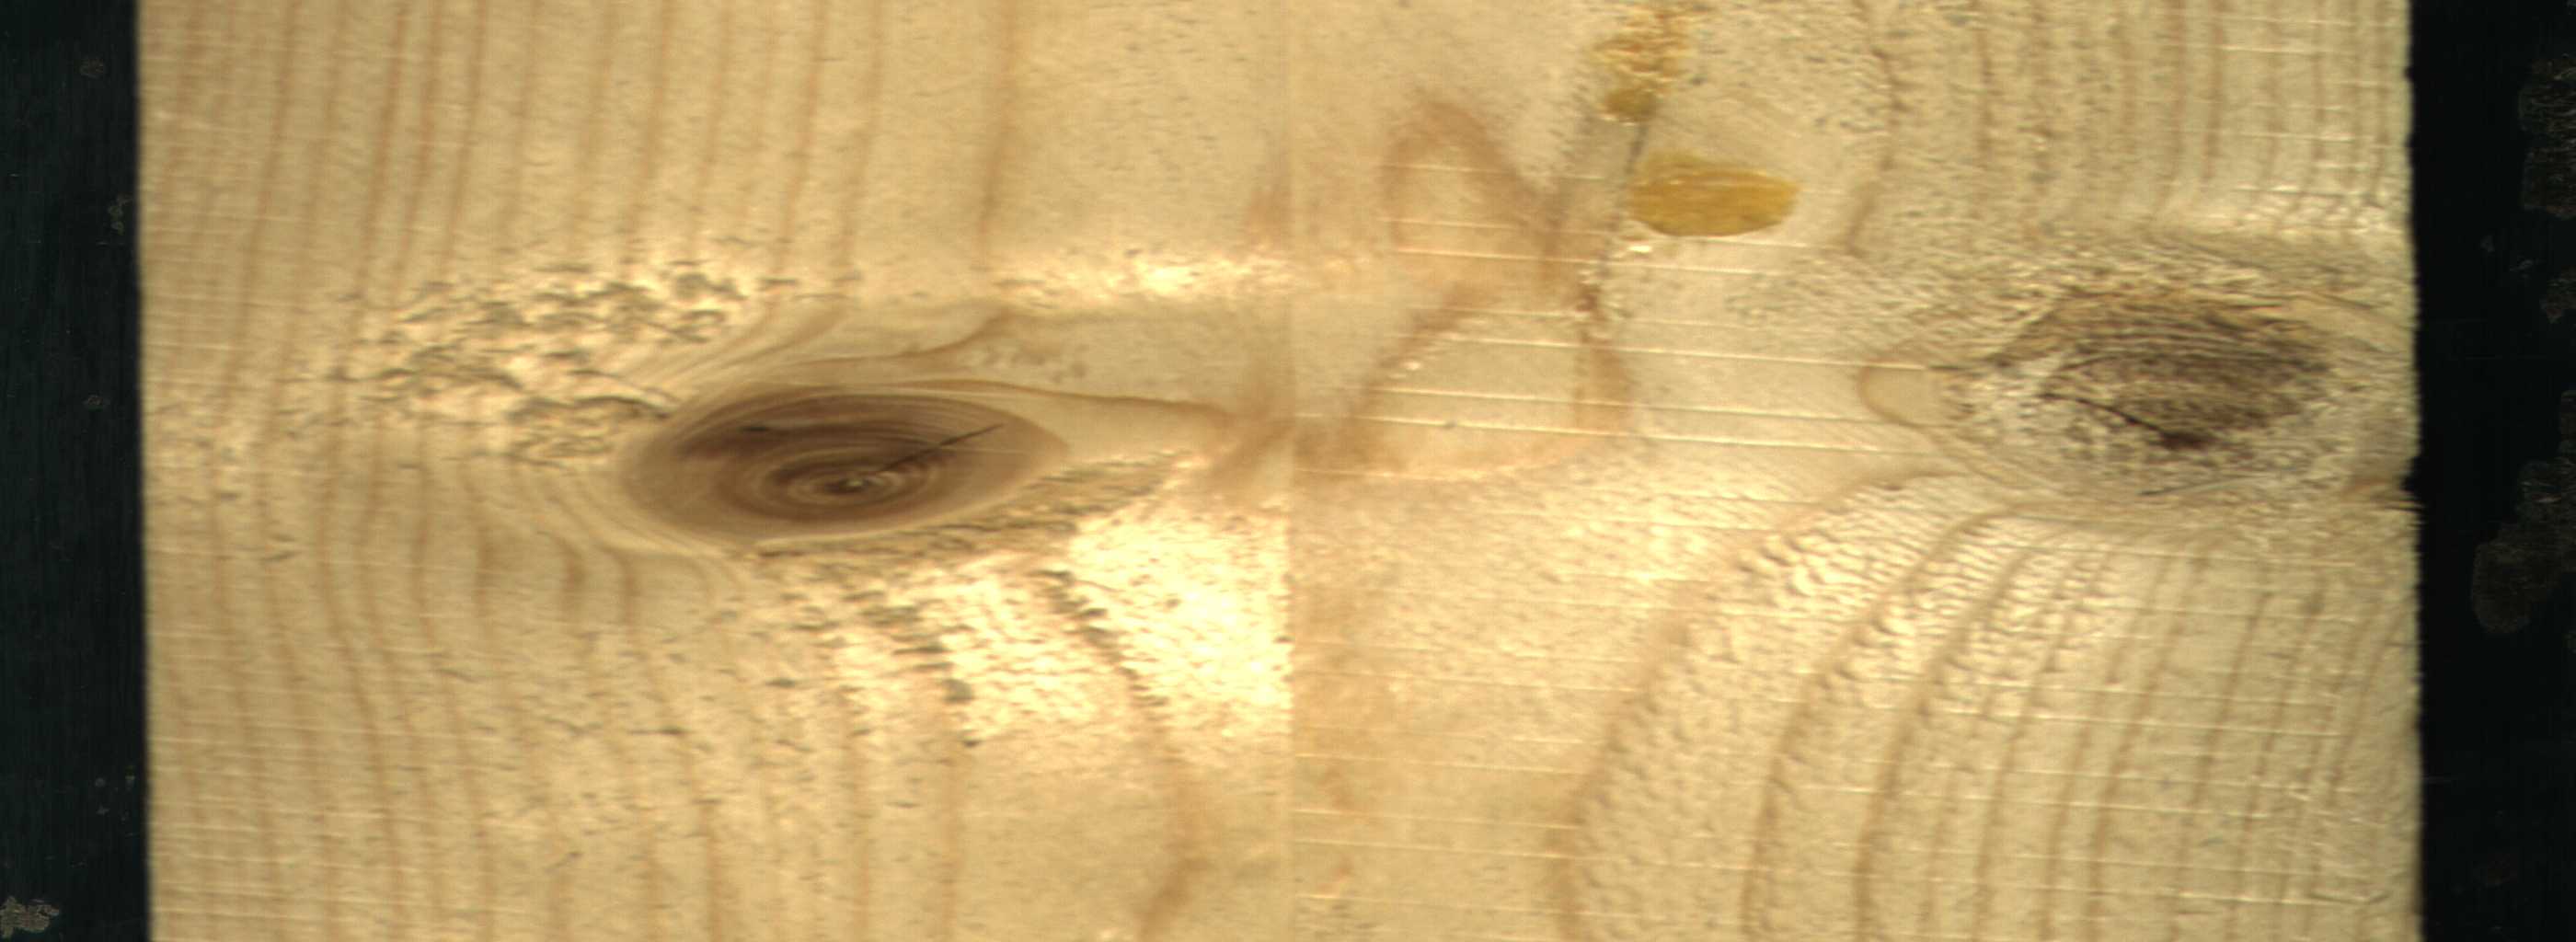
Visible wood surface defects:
resin
resin
knot_with_crack
Live_Knot